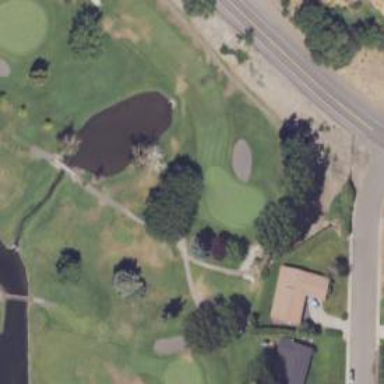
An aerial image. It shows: Path used for both walking and golf.